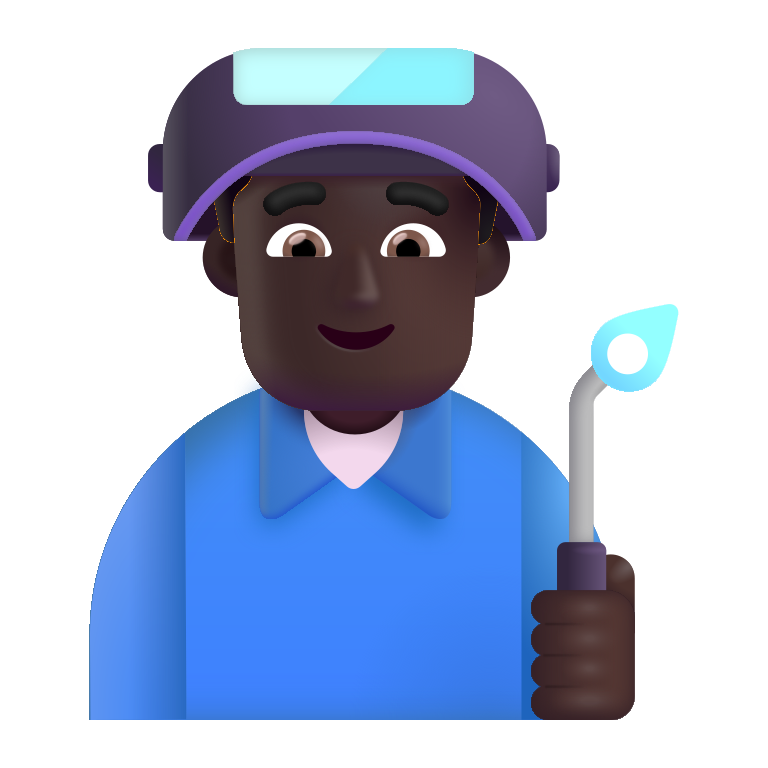
man factory worker color dark